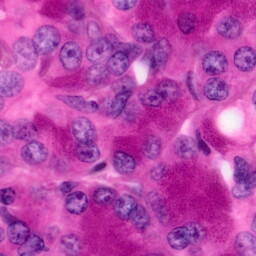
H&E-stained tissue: Pancreatic